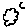
Label: cloud